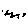
Label: zigzag